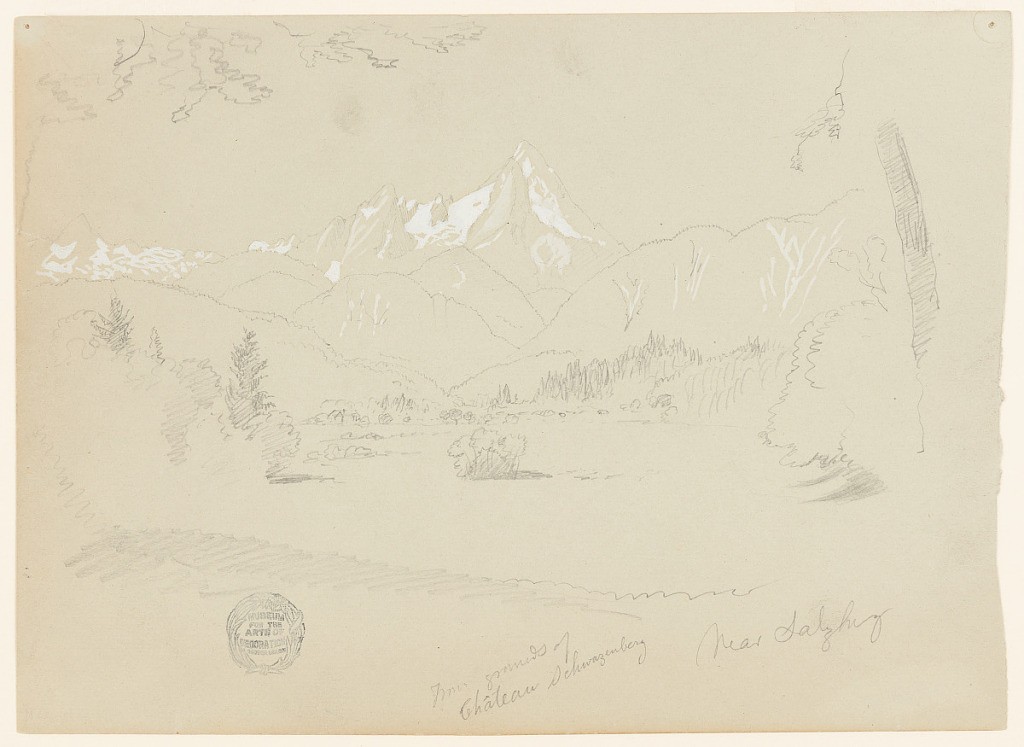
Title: The Watzmann from the Grounds of the Château in Aigen, near Salzburg, Austria
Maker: Frederic Edwin Church, American, 1826–1900
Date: June - August 1868
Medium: Graphite and white gouache on gray-green wove paper
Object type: Drawing
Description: Landscape sketch showing a view of the Watzmann from the grounds of the chateau in Aigen near Salzburg, Austria, looking southwest at the sharp peaks of the Watzmann, near Berchtesgaden, Bavaria. A grass knoll stretches across the immediate foreground before giving way to a flat expanse in the middle distance--possibly a meadow or body of water. An island of vegetation is visible at center. In the background, looming mountain ranges increase in size as they extend away from the viewer, culminating in a dramatic view of the sharp, snow-strewn peaks of the Watzmann at center.